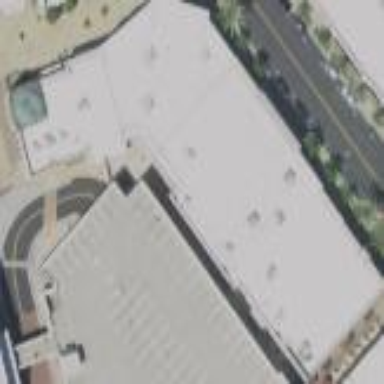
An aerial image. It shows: Retail building.